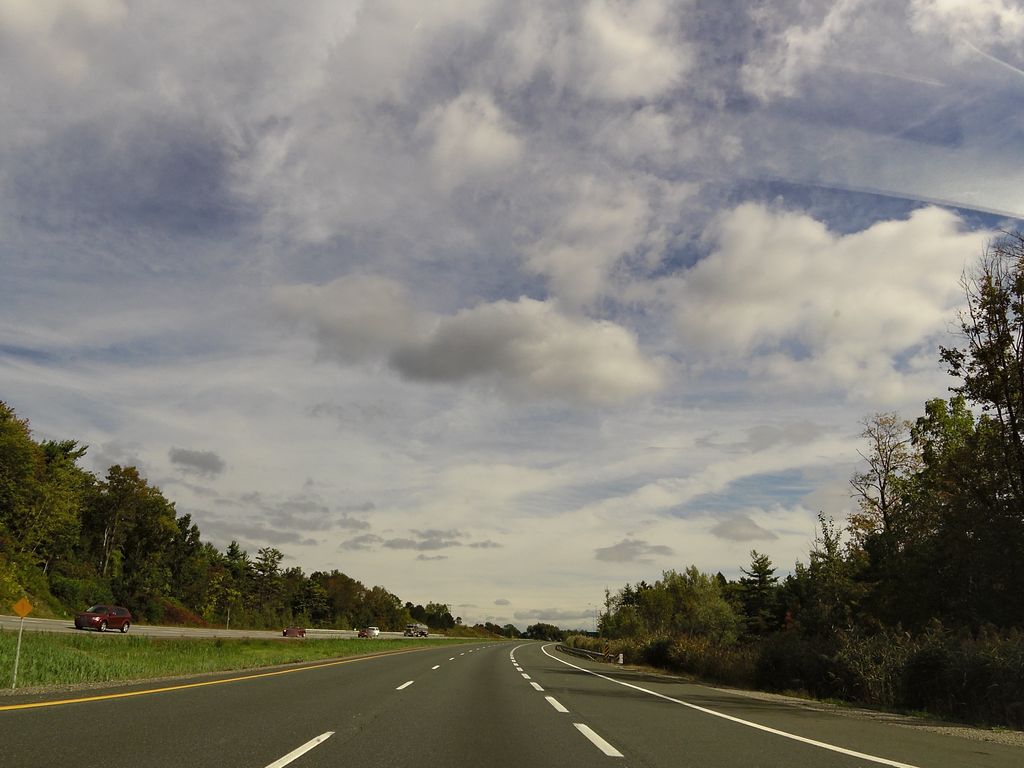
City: hamilton